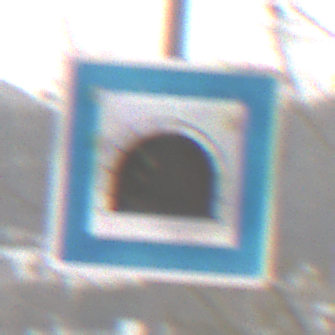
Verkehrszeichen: Tunnel
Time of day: Midday
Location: Outdoor (Nature)
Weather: Overcast
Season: Winter
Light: Natural